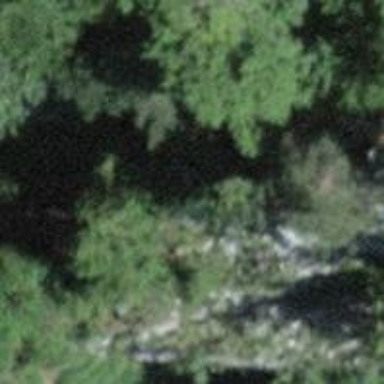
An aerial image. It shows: Natural cliff.